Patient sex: M
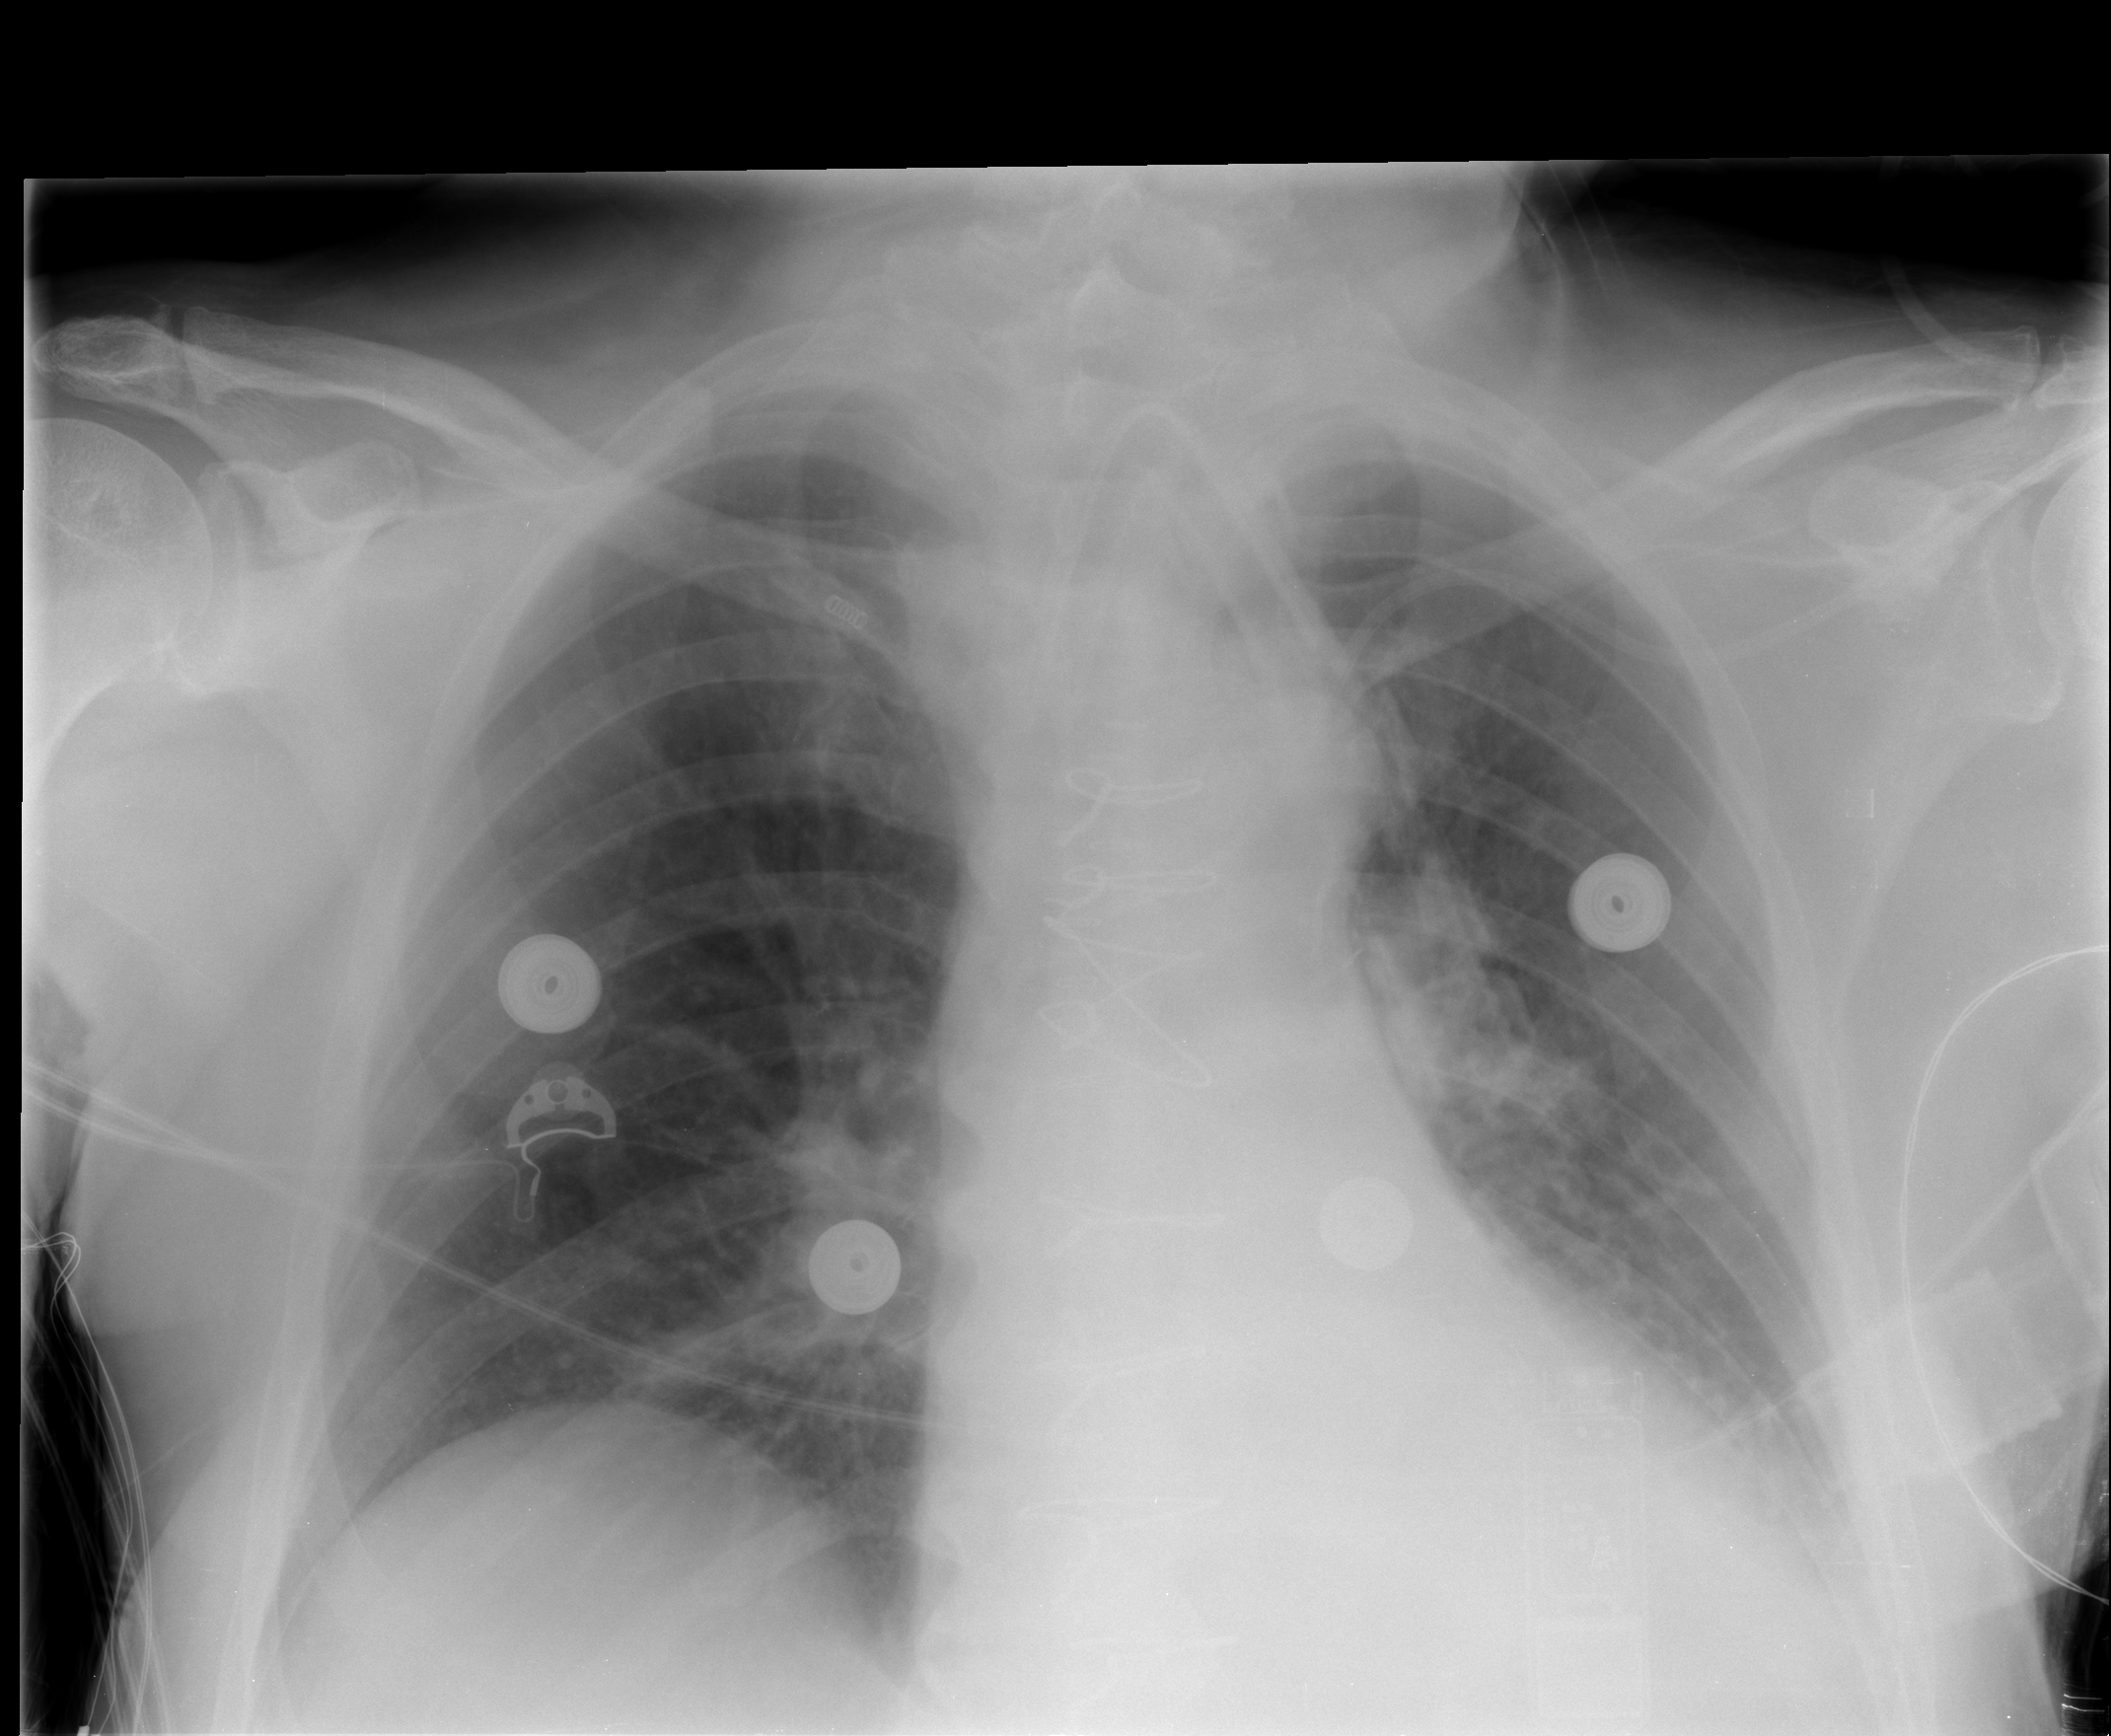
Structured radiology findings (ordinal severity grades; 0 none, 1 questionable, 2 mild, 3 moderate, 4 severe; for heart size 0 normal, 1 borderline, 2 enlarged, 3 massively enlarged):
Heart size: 0
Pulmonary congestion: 2
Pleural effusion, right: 0
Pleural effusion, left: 1
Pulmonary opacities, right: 0
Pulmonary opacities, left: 0
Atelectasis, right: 1
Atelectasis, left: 1